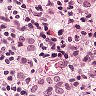
Metastatic tissue present: yes